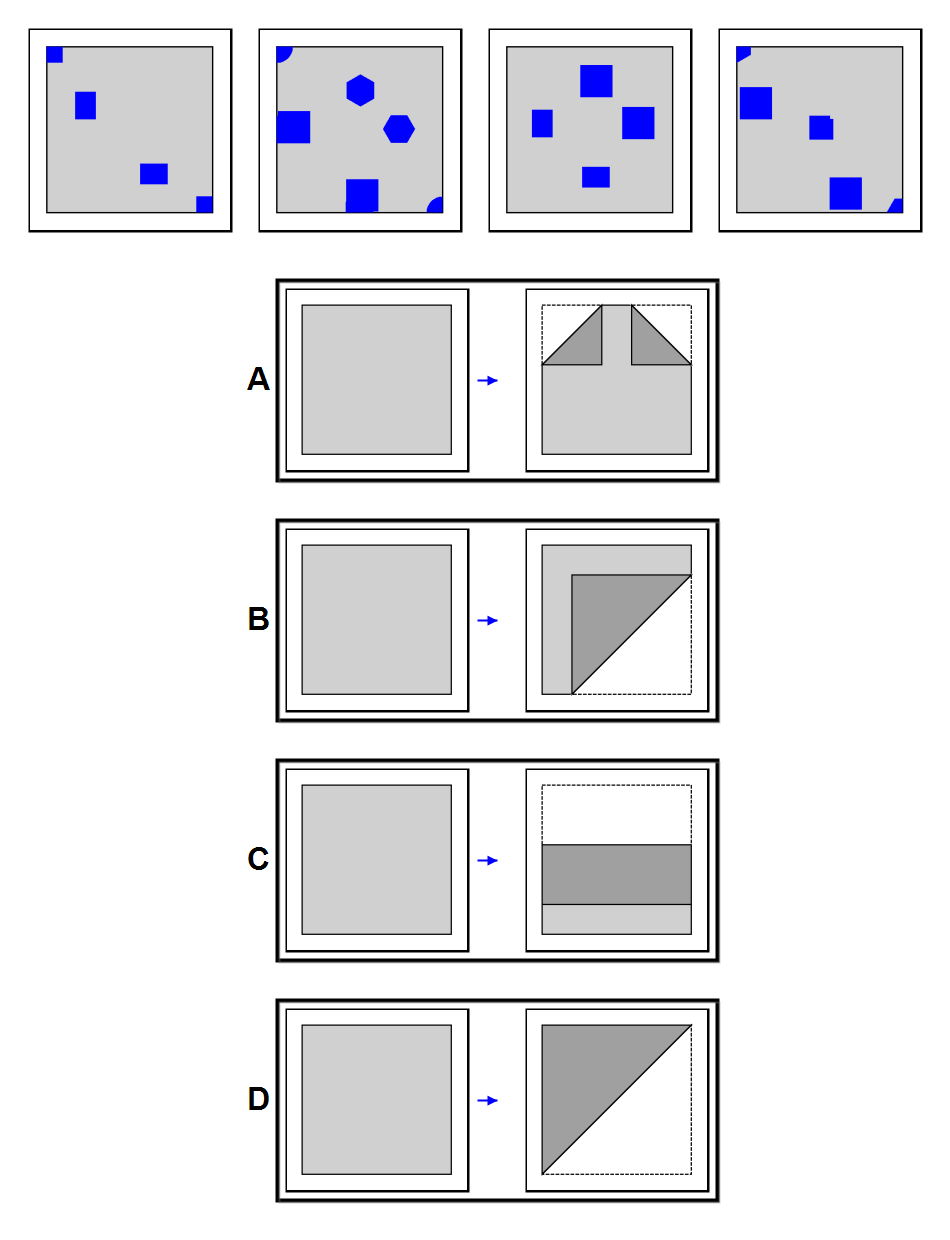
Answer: D